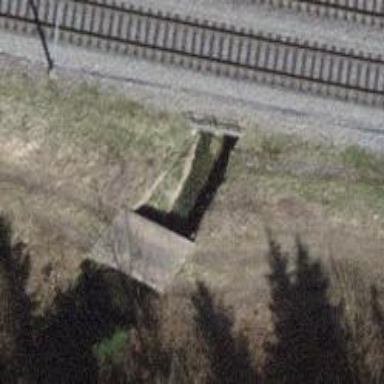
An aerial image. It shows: Culvert tunnel under drain waterway.